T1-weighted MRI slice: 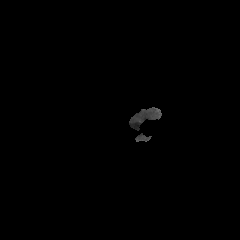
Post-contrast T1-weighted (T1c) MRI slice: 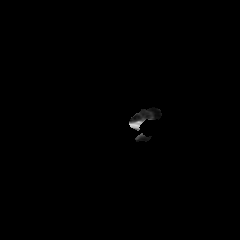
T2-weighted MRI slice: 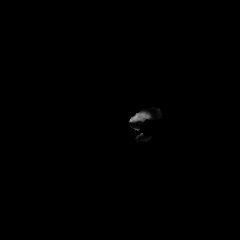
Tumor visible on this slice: no